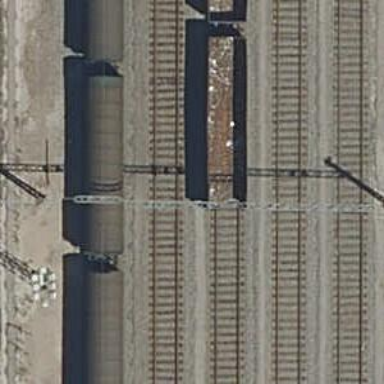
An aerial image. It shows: Rail yard with electrified contact lines for railway operations.